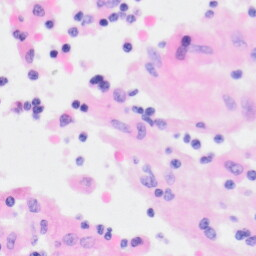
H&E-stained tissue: Kidney